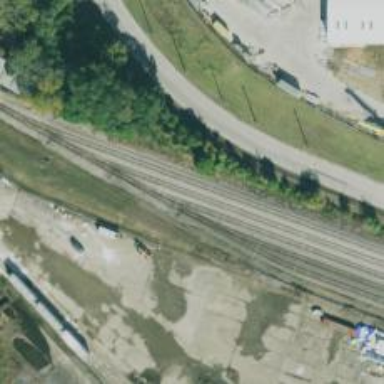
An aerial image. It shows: Railway spur service.